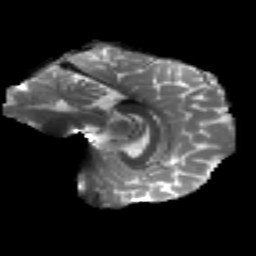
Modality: T2w
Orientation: sagittal
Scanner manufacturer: siemens
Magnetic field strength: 3 T
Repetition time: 4.16 s
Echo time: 0.0806 s